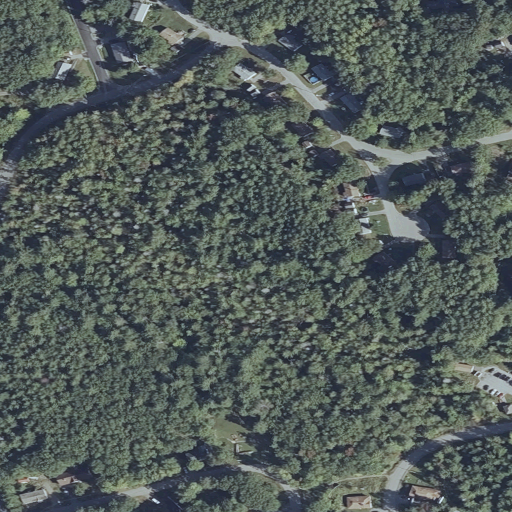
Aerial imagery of island in Maine named Indian Island containing mixed forest, open development, woody wetlands, low intensity development, deciduous forest, medium intensity development, and high intensity development